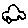
Label: car